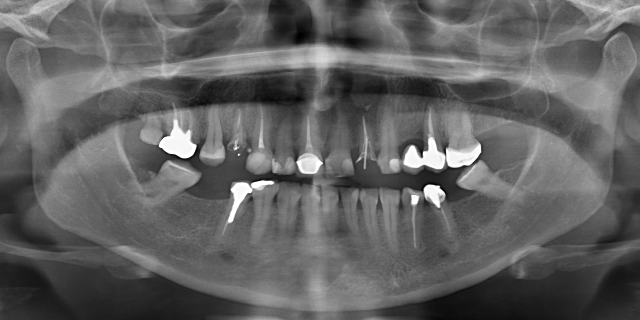
adult